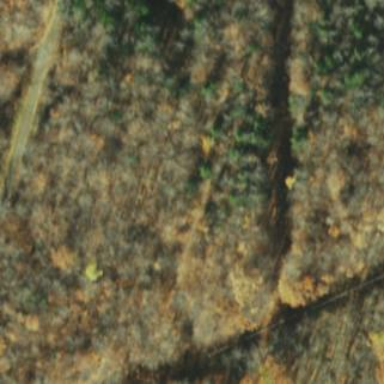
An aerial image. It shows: Coniferous woodland area.